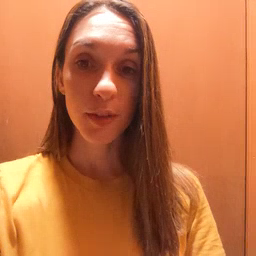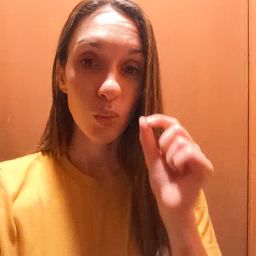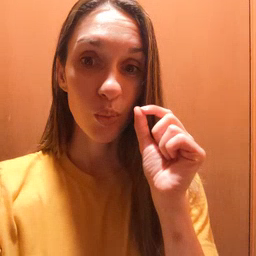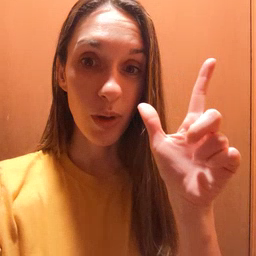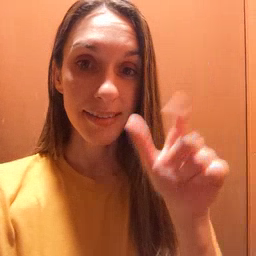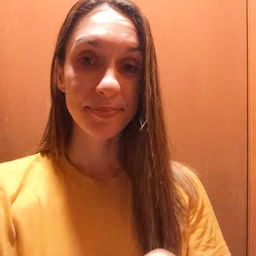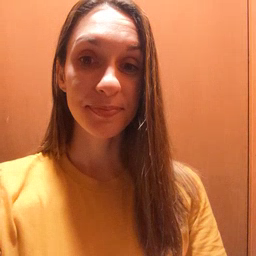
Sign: wake